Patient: sex F, age 60
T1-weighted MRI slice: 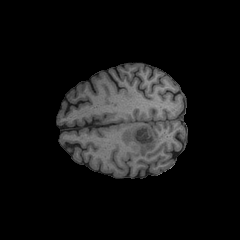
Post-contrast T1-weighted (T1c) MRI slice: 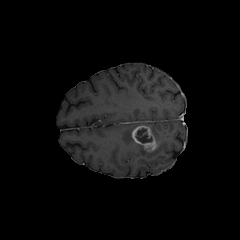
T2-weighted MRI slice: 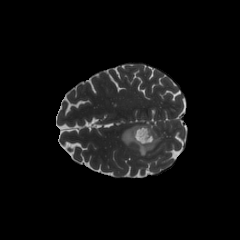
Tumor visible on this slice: yes
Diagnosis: Glioblastoma, IDH-wildtype
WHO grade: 4